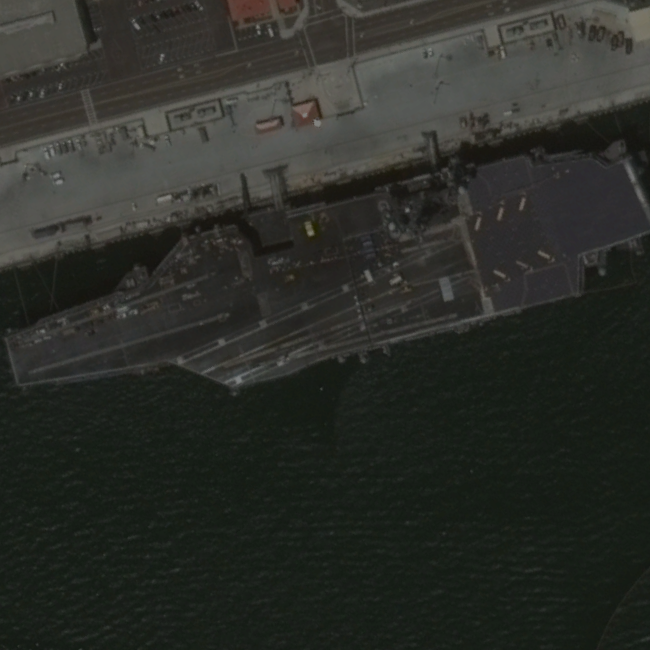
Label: aircraft_carrier